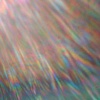
Label: sunburn